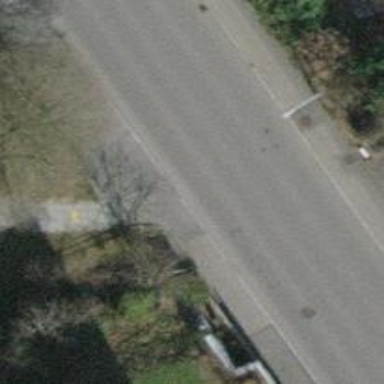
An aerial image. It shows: Asphalt sidewalk.